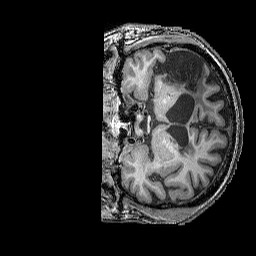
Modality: T1w
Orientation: coronal
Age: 66
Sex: male
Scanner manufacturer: siemens
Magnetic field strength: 3 T
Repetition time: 2.25 s
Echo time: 0.00415 s